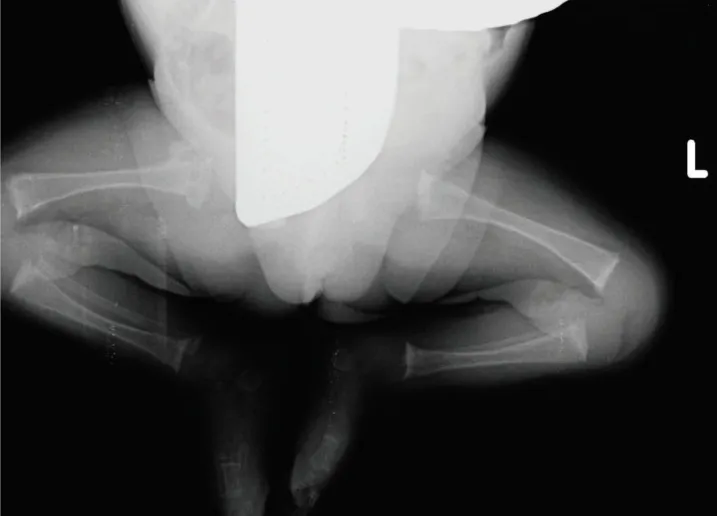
X-Ray (bilateral lower limbs) showing generalized osteopenia.
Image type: radiology (x_ray)